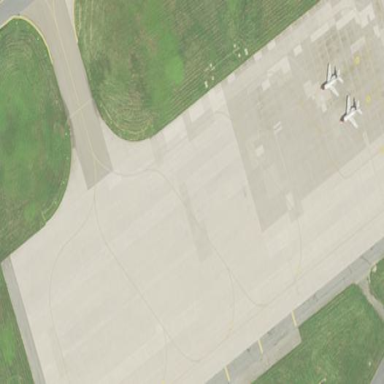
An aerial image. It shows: Apron at the airport.